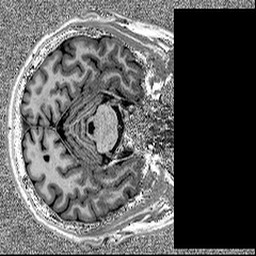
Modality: MP2RAGE
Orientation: axial
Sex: male